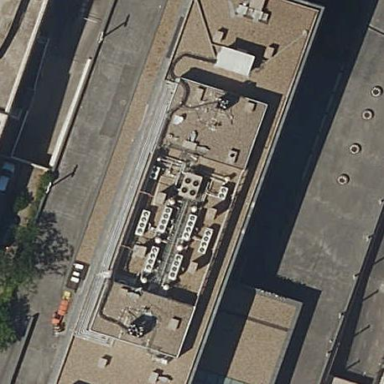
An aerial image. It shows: Hotel building.